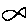
Label: fish